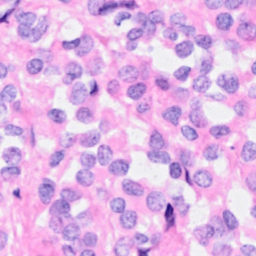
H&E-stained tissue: Breast